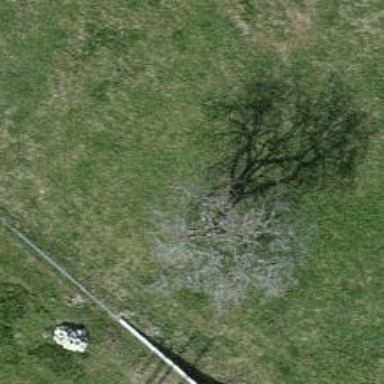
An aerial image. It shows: Single tag "natural: tree."